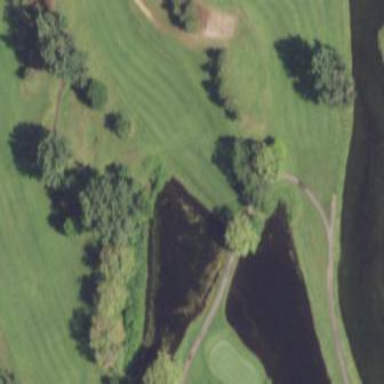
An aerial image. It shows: Water hazard in golf course. The hazard is natural water feature.